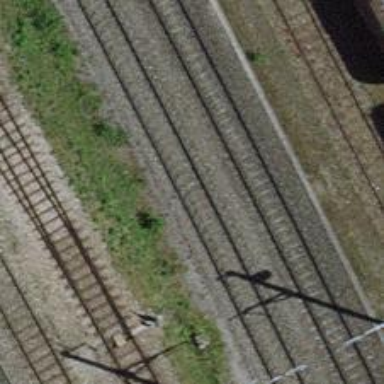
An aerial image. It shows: Single railway track with electrification through contact line.